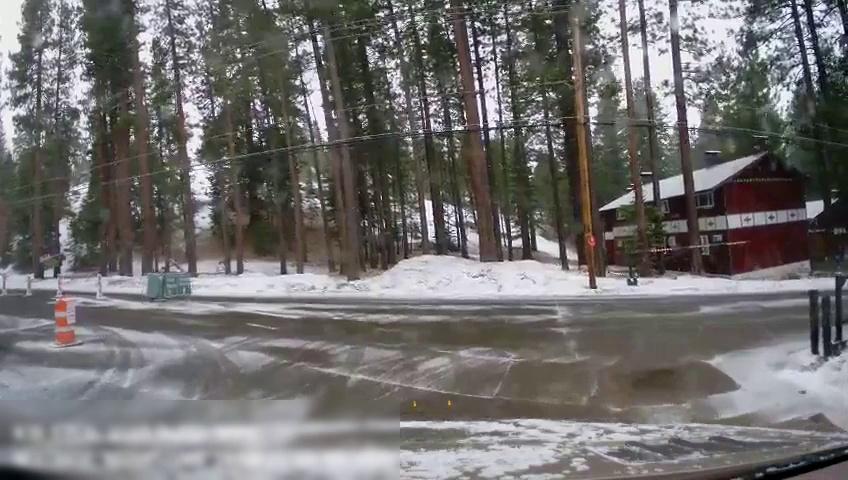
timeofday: Day
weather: Snowy
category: Drivable Space